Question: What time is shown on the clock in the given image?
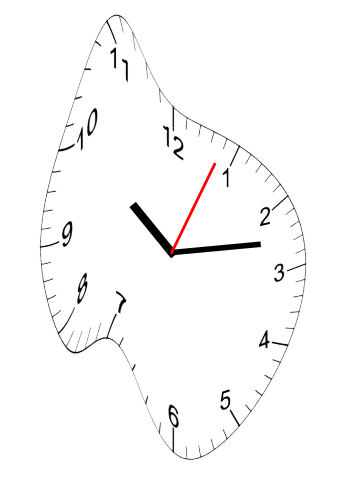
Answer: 10:13:04